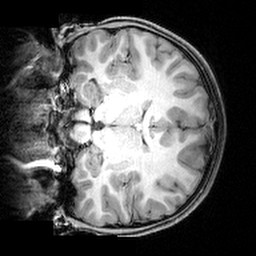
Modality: T1w
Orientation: coronal
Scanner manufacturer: siemens
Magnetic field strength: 3 T
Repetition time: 1.9 s
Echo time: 0.00397 s